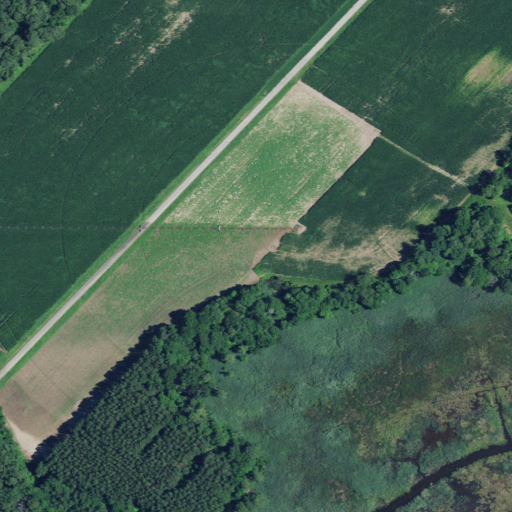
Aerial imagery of cape in Delaware named White Neck containing cultivated crops, herbaceous wetlands, evergreen forest, woody wetlands, mixed forest, and open water